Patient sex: M
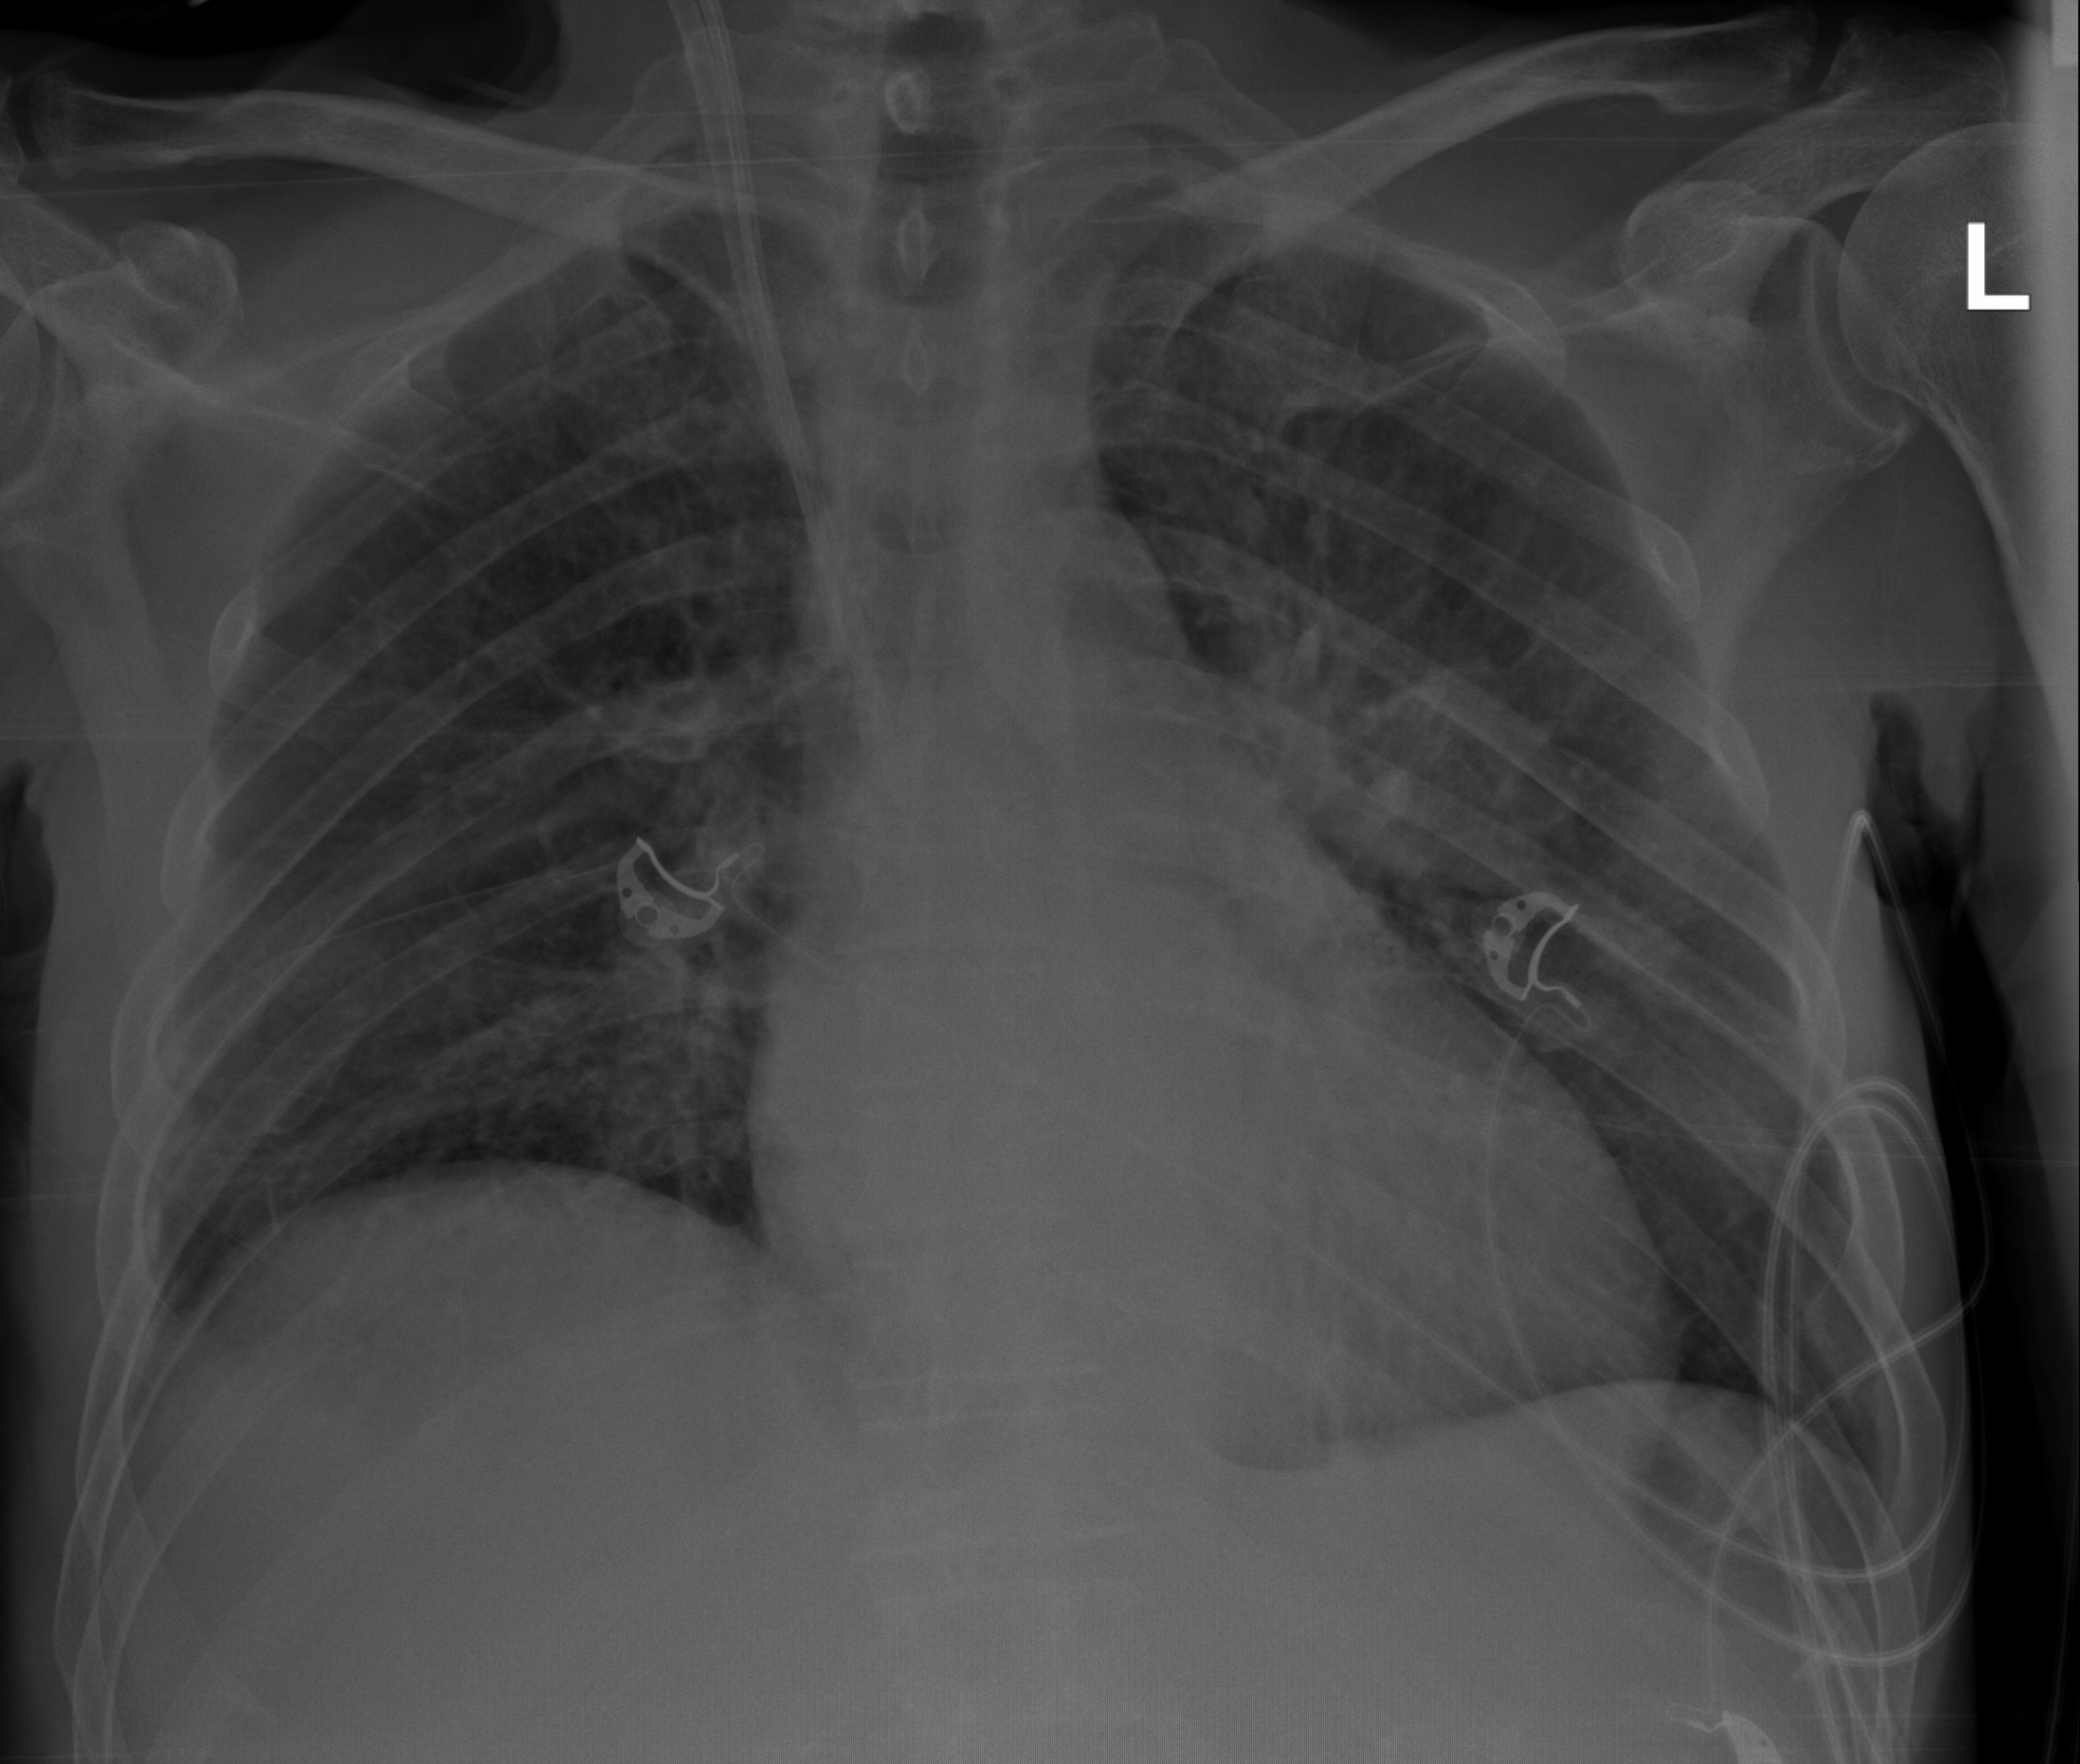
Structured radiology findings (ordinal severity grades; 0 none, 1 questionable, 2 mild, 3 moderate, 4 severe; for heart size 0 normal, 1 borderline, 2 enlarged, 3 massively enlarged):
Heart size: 0
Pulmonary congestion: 2
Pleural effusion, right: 2
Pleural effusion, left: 2
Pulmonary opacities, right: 2
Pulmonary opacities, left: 3
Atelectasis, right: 2
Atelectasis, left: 2